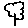
Label: tree